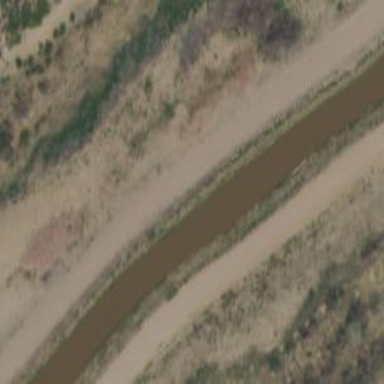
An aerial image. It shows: Canal.